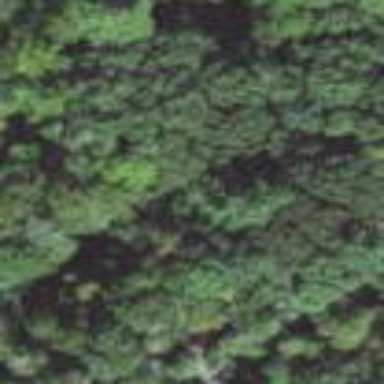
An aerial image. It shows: Woodland consisting mainly of needle-leaved trees.